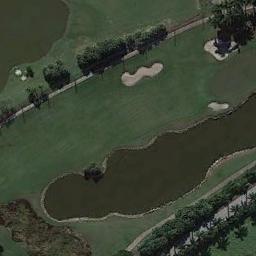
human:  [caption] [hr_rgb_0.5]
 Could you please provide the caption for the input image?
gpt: There are several bunkers and lakes and a few paths and many trees on a large green lawn on the golf course .

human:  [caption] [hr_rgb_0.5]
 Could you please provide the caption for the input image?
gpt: The golf course has two lakes, Some roads, Barrier trees and three sandpits .

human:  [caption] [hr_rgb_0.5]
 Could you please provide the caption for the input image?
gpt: Many trees are near the golf course .

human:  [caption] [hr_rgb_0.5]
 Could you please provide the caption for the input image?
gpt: At the intersection of the three paths, There are two bunkers .

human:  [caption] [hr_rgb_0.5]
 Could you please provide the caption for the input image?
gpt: There are three bunkers near a lake on the golf course .